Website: walmart
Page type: billing-address
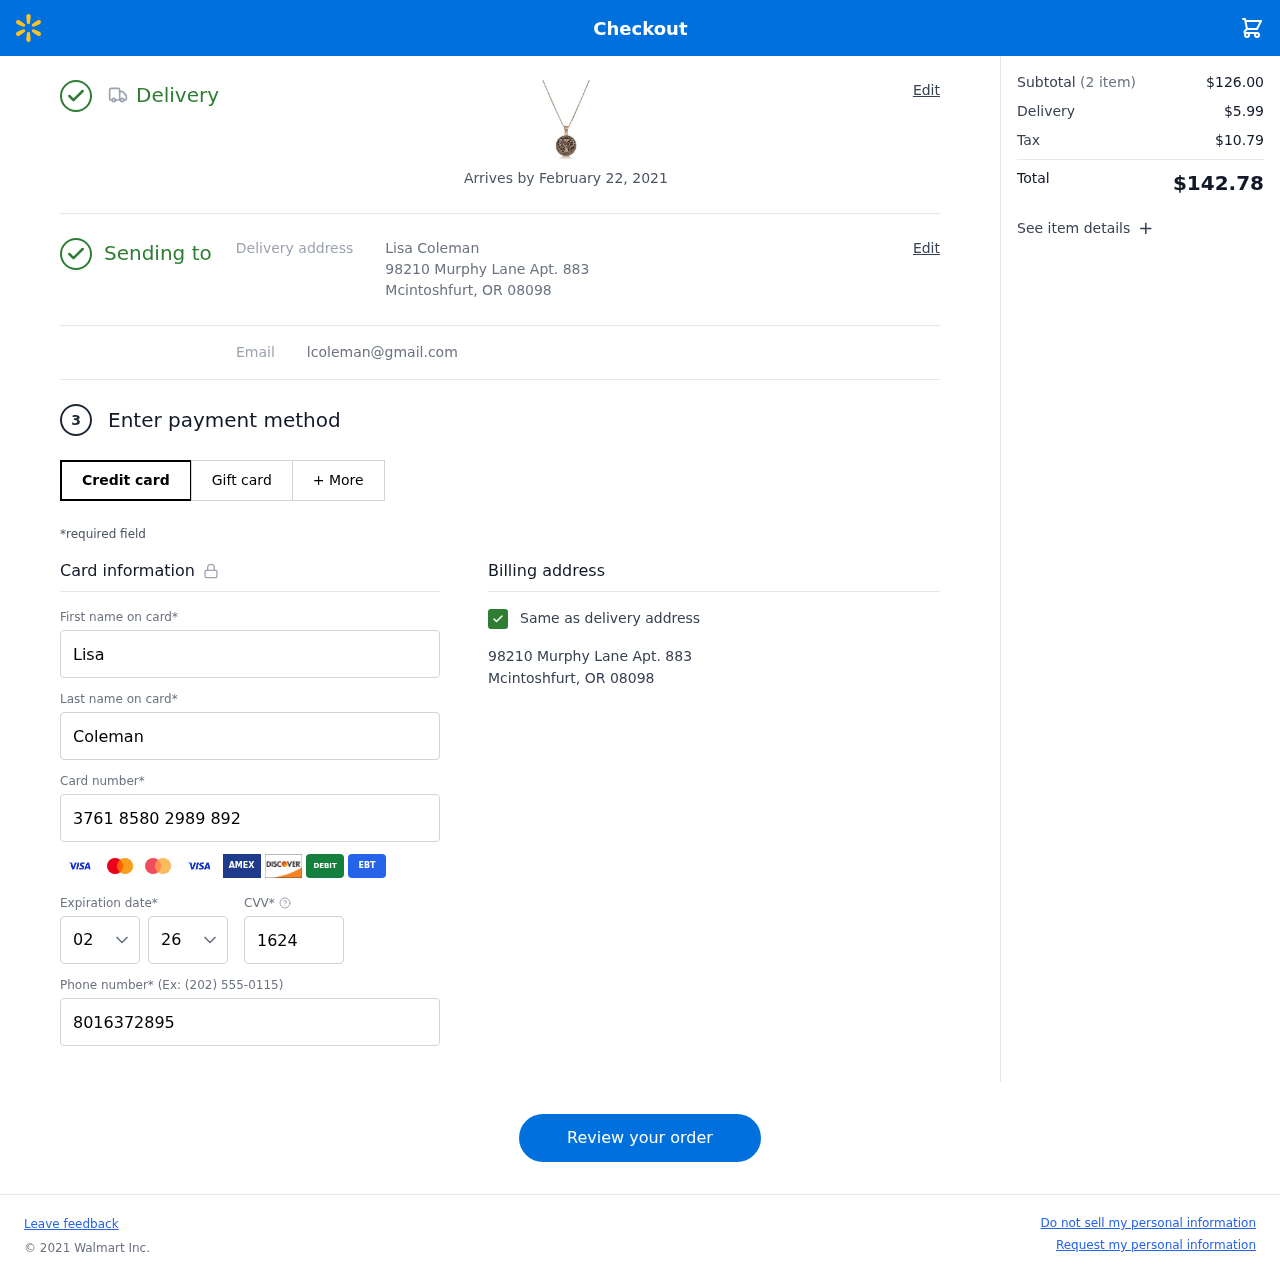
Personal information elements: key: PII_CARD_CVV
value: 1624
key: PII_CARD_EXPIRY_MONTH
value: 02
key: PII_CARD_EXPIRY_YEAR
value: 26
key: PII_CARD_NUMBER
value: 3761 8580 2989 892
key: PII_EMAIL
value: lcoleman@gmail.com
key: PII_FIRSTNAME
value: Lisa
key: PII_FULLNAME
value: Lisa Coleman
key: PII_LASTNAME
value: Coleman
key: PII_PHONE
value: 8016372895
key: PII_STREET
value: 98210 Murphy Lane Apt. 883
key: PII_CITY_STATE_ZIP
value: Mcintoshfurt, OR 08098
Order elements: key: ORDER_DELIVERY_DATE
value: Arrives by February 22, 2021
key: ORDER_NUM_ITEMS
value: (2 item)
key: ORDER_SUBTOTAL
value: $126.00
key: ORDER_SHIPPING_COST
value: $5.99
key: ORDER_TAX
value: $10.79
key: ORDER_TOTAL
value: $142.78